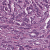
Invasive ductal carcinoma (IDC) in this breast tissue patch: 1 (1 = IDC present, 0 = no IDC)